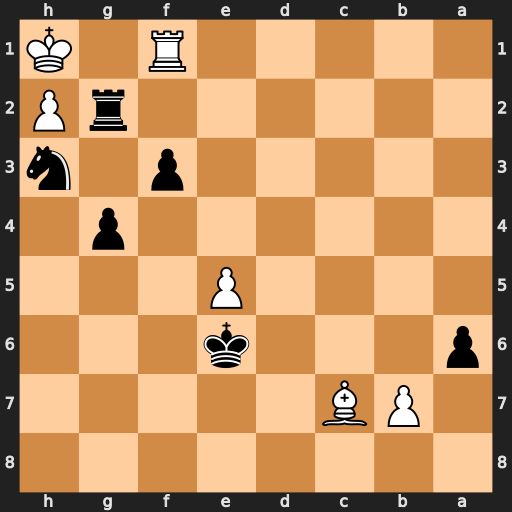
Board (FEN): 8/1PB5/p3k3/4P3/6p1/5p1n/6rP/5R1K
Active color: b
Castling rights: -
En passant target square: -
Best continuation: Rg1+ Rxg1 Nf2#